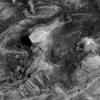
Atmospheric dust classification: not_dusty